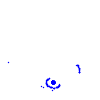
Particle: pion